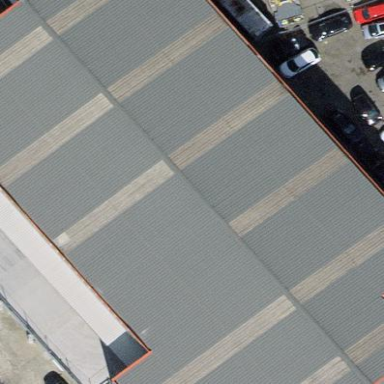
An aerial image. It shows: Industrial building.